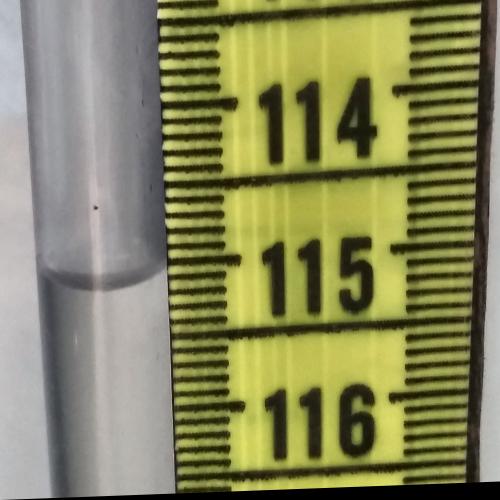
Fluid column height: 115.1 cm